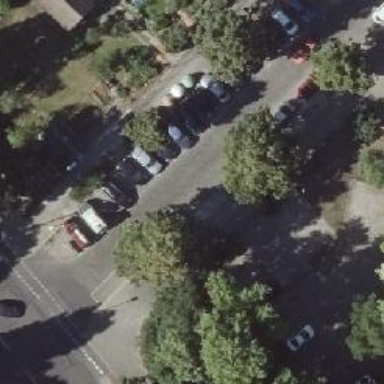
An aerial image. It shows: Road serving as parking aisle.